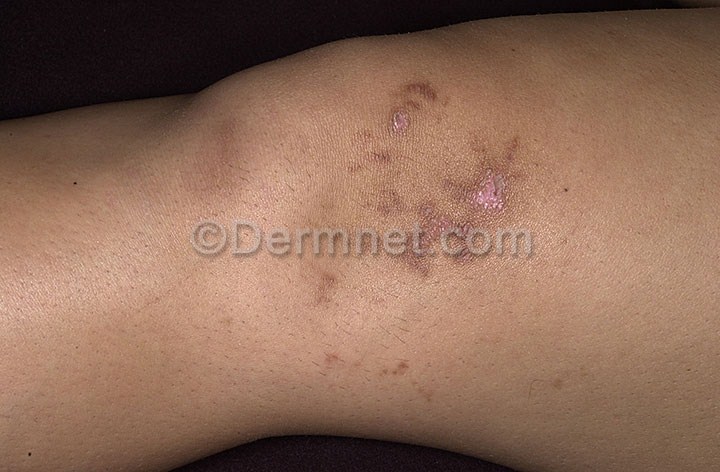
Disease: Light Diseases and Disorders of Pigmentation